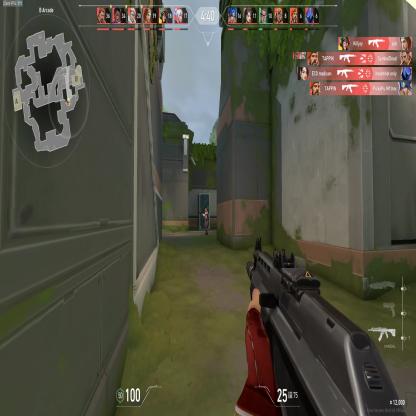
Label: enemy